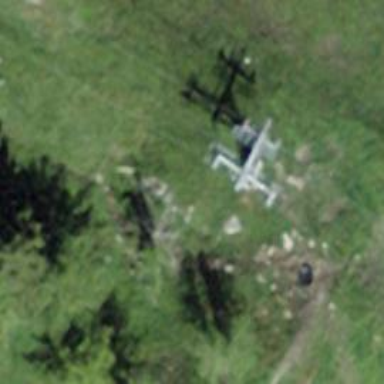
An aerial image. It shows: Pylon for aerialway.